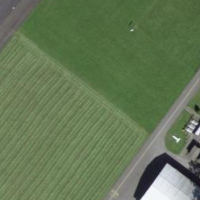
EUNIS habitat code: 53
Species observed at this site:
Rubus saxatilis